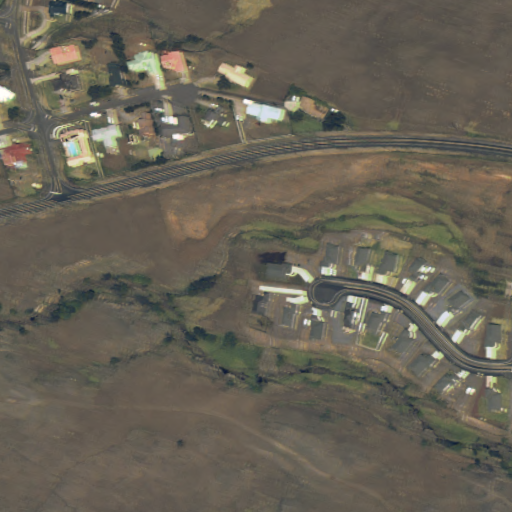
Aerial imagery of valley in Hawaii named Lanikepu Valley containing only unknown